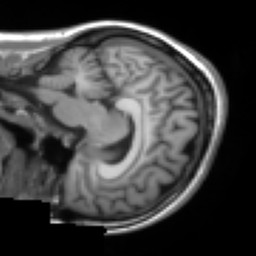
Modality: T1w
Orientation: sagittal